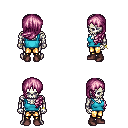
a pixel art fantasy rpg character, male body template, skeleton, teal pirate shirt, gold greaves, pink left-swept hairstyle, bracelets, maroon shoes, four views (front, back, left, right), 2x2 character sprite sheet, small pixel art, hard edges, no anti-aliasing